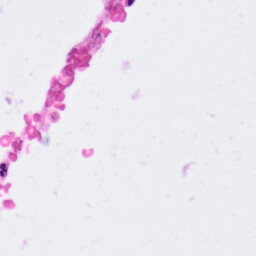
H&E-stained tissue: Pancreatic